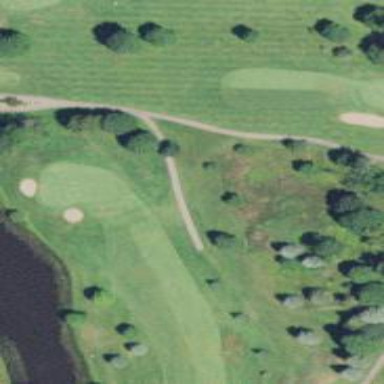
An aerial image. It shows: Service road designated as golf cart path.